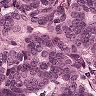
Metastatic tissue present: yes